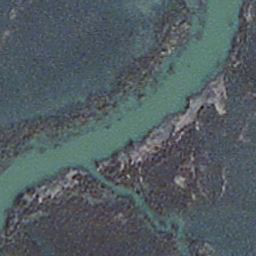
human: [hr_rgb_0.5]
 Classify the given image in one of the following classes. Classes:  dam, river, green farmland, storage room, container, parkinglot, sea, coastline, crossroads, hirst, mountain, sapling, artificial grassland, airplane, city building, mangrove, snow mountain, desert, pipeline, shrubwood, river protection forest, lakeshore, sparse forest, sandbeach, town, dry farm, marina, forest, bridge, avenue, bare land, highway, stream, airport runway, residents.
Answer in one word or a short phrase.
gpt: stream